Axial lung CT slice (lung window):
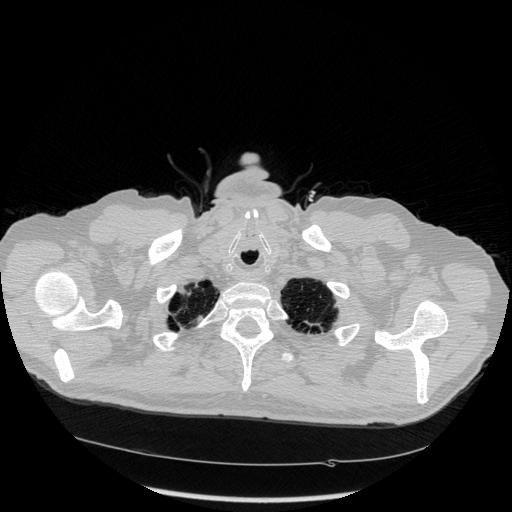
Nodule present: no